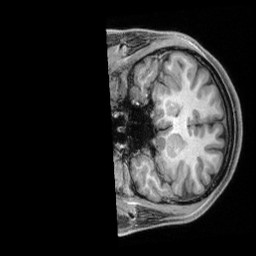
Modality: T1w
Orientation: coronal
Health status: healthy
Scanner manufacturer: siemens
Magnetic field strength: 3 T
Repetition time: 2.4 s
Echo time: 0.00201 s